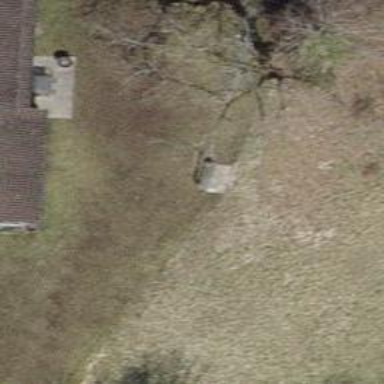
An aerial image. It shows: Brown bench.